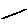
Label: line